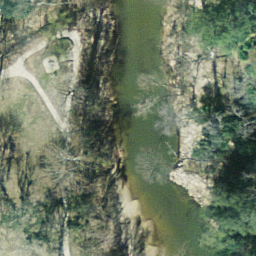
Label: river